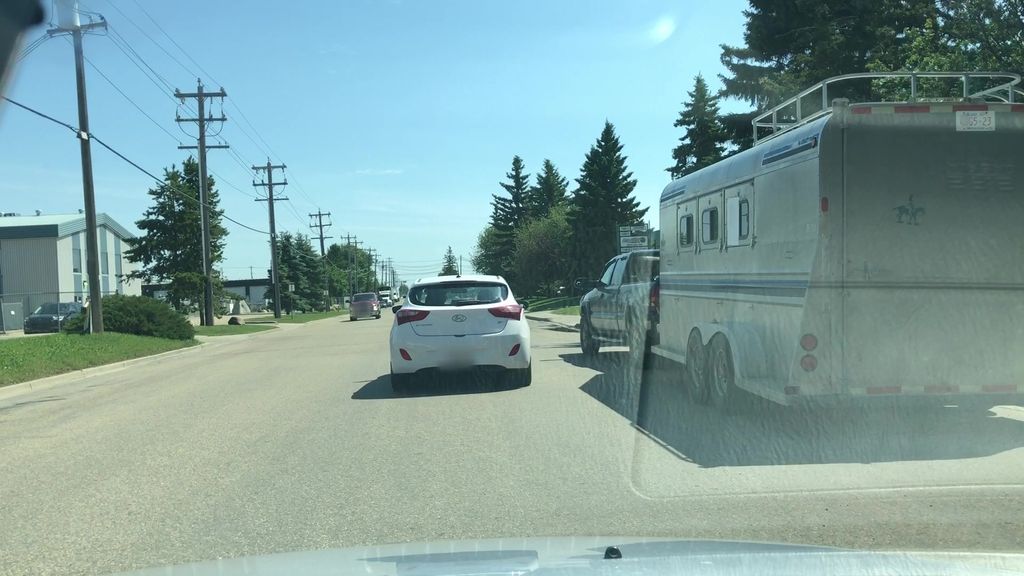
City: edmonton